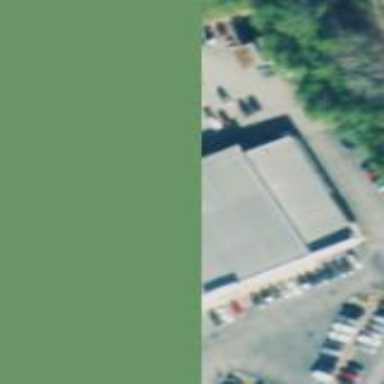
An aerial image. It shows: Car shop building.